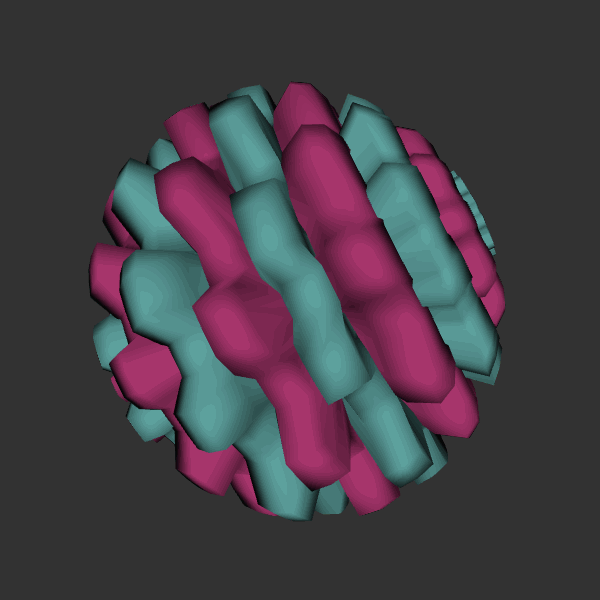
Background: dark